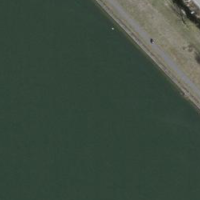
EUNIS habitat code: 15
Species observed at this site:
Podiceps cristatus
Xenus cinereus